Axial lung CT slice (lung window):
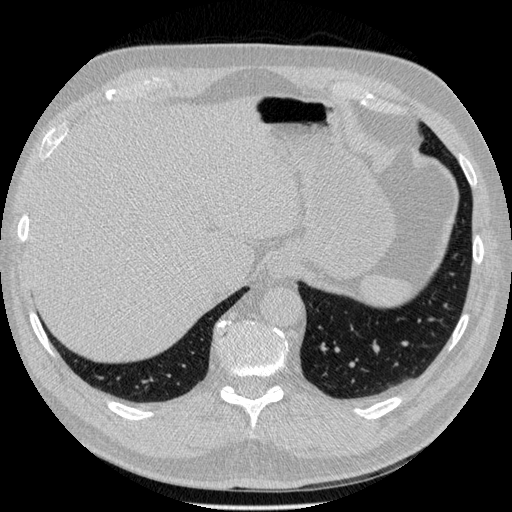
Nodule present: no